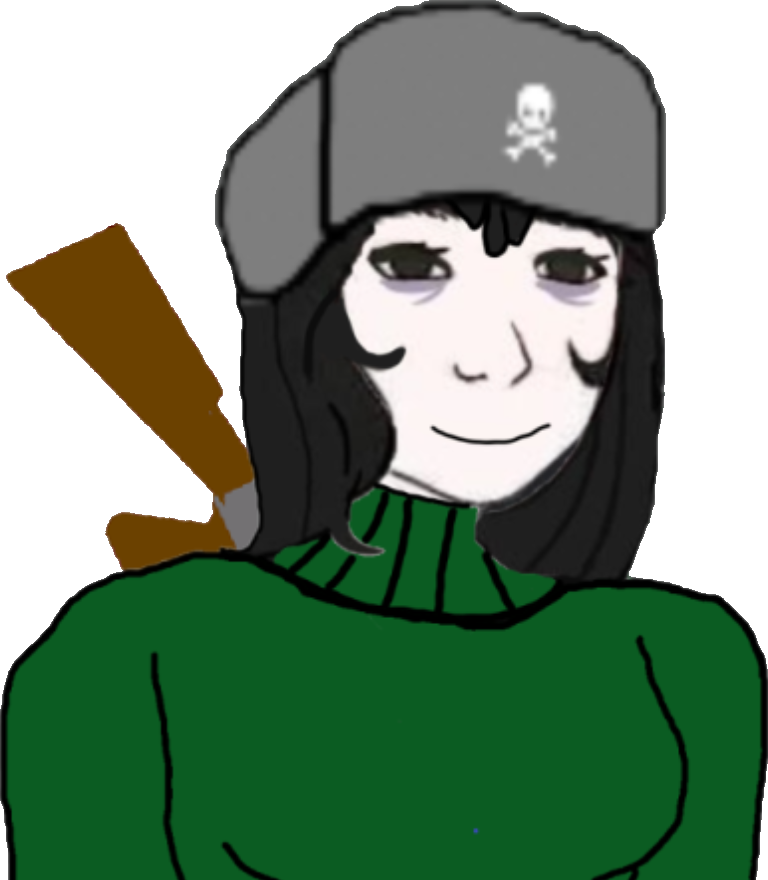
Label: 5_Doomer_Girl